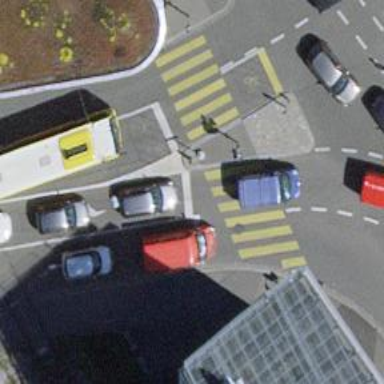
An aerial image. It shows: Crossing with zebra markings regulated by traffic signals.